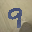
Label: 9